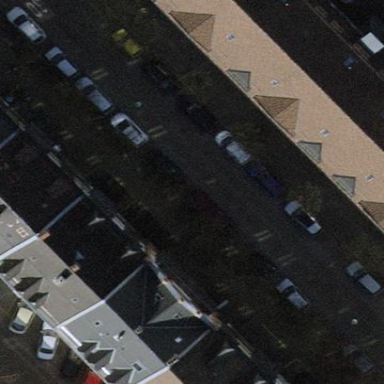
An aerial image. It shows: Parking lane designated for parking.